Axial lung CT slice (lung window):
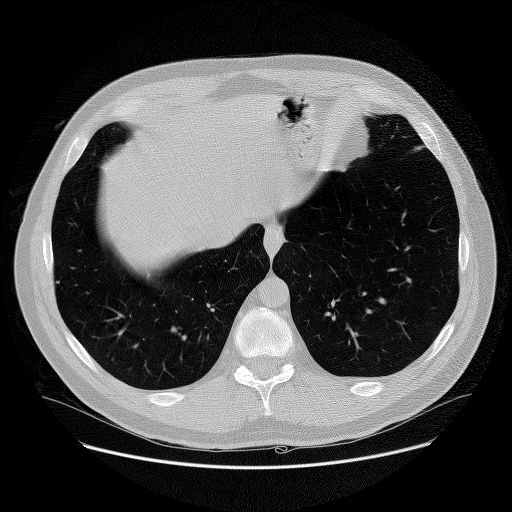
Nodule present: no